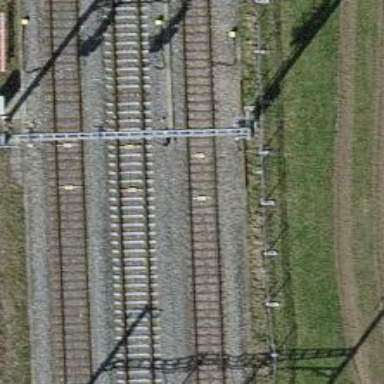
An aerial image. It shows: Railway signal.